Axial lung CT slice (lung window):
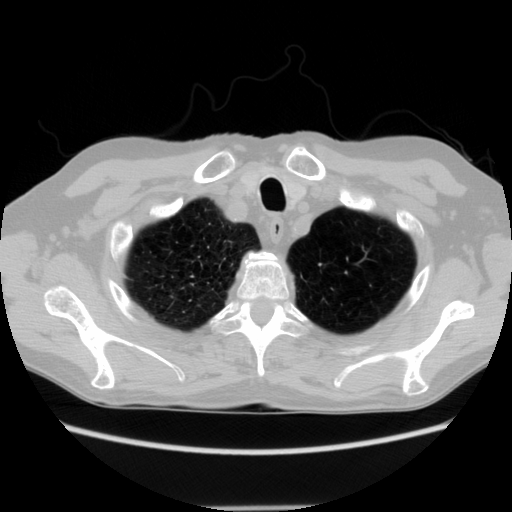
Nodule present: no